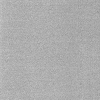
Atmospheric dust classification: dusty